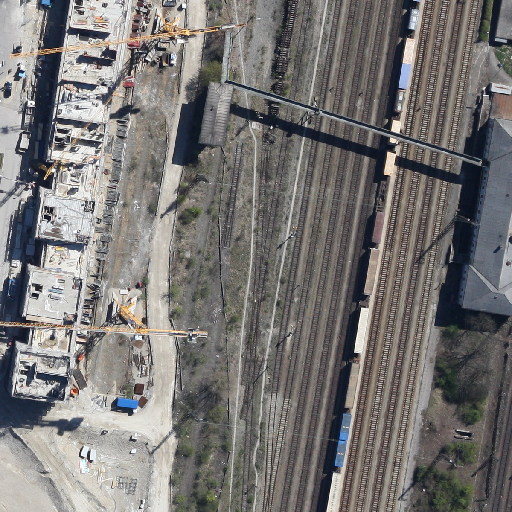
Referring expression: road